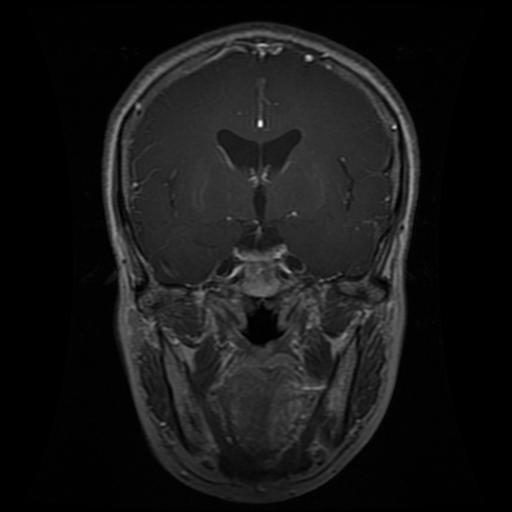
Label: glioma